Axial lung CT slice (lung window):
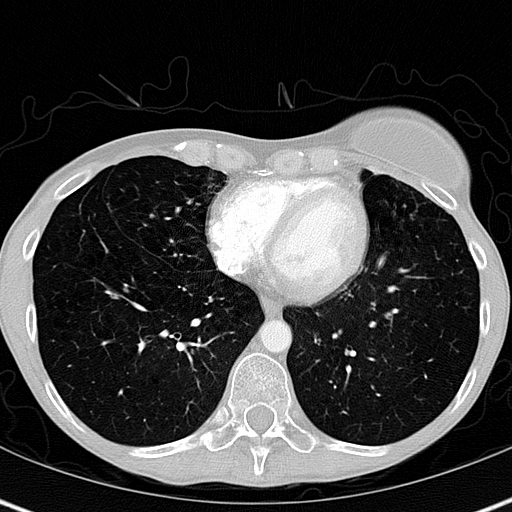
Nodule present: no